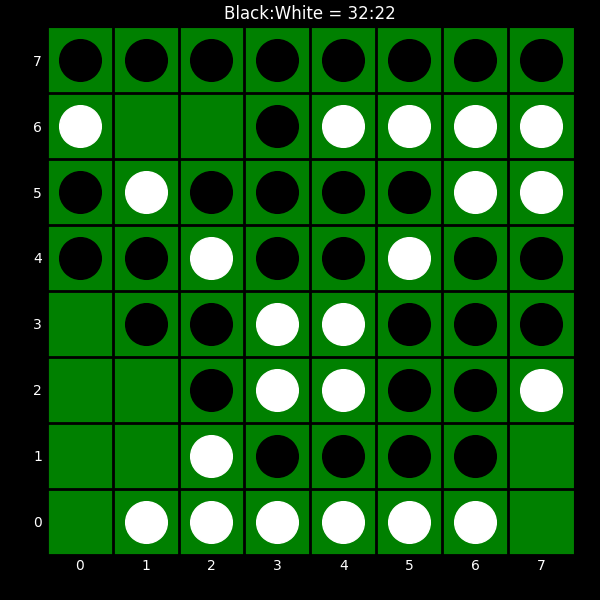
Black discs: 32
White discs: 22